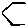
Label: hexagon